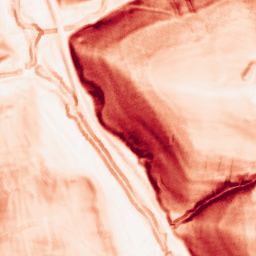
Category: morphological
Decomposition family: morphological_square
Decomposition parameters: operation: gradient
size: 5
Upsampling method: bicubic_16x
Upsampling parameters: scale: 16
Upsampling scale: 16